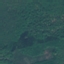
Land use / land cover class: Forest